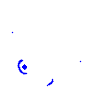
Particle: pion